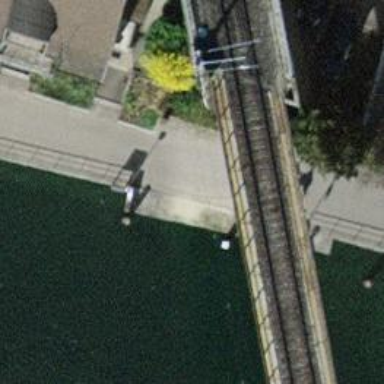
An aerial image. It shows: Platform for public transport. It is used for ferry services.